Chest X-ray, PA view. Patient: 54 years old, sex F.
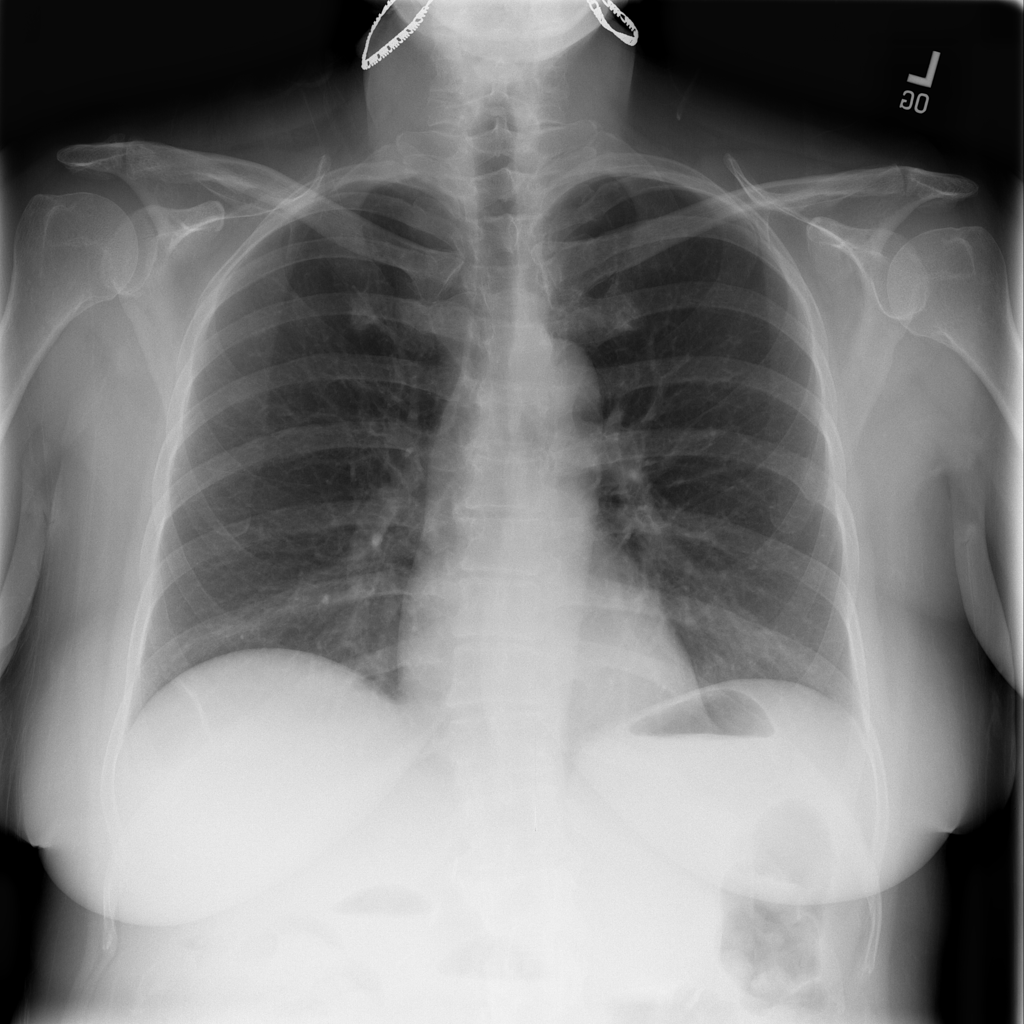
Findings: Atelectasis